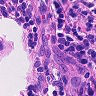
Metastatic tissue present: no